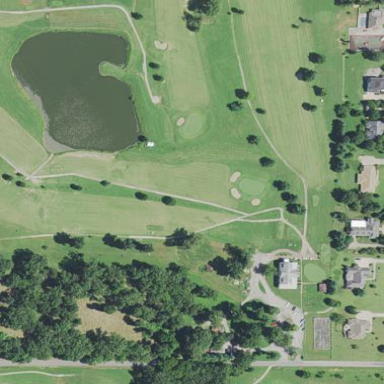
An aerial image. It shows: Golf course.